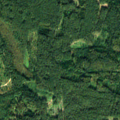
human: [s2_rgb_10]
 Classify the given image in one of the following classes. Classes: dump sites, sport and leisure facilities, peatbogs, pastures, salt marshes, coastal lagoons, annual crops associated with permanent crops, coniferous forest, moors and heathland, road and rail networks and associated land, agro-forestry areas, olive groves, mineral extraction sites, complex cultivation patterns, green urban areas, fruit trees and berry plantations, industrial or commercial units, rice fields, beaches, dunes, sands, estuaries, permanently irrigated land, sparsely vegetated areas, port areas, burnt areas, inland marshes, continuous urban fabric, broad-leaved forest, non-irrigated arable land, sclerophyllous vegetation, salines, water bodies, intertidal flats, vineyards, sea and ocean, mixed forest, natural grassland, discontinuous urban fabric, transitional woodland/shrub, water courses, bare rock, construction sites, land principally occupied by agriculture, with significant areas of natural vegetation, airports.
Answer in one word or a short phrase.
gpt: broad-leaved forest, coniferous forest, mixed forest